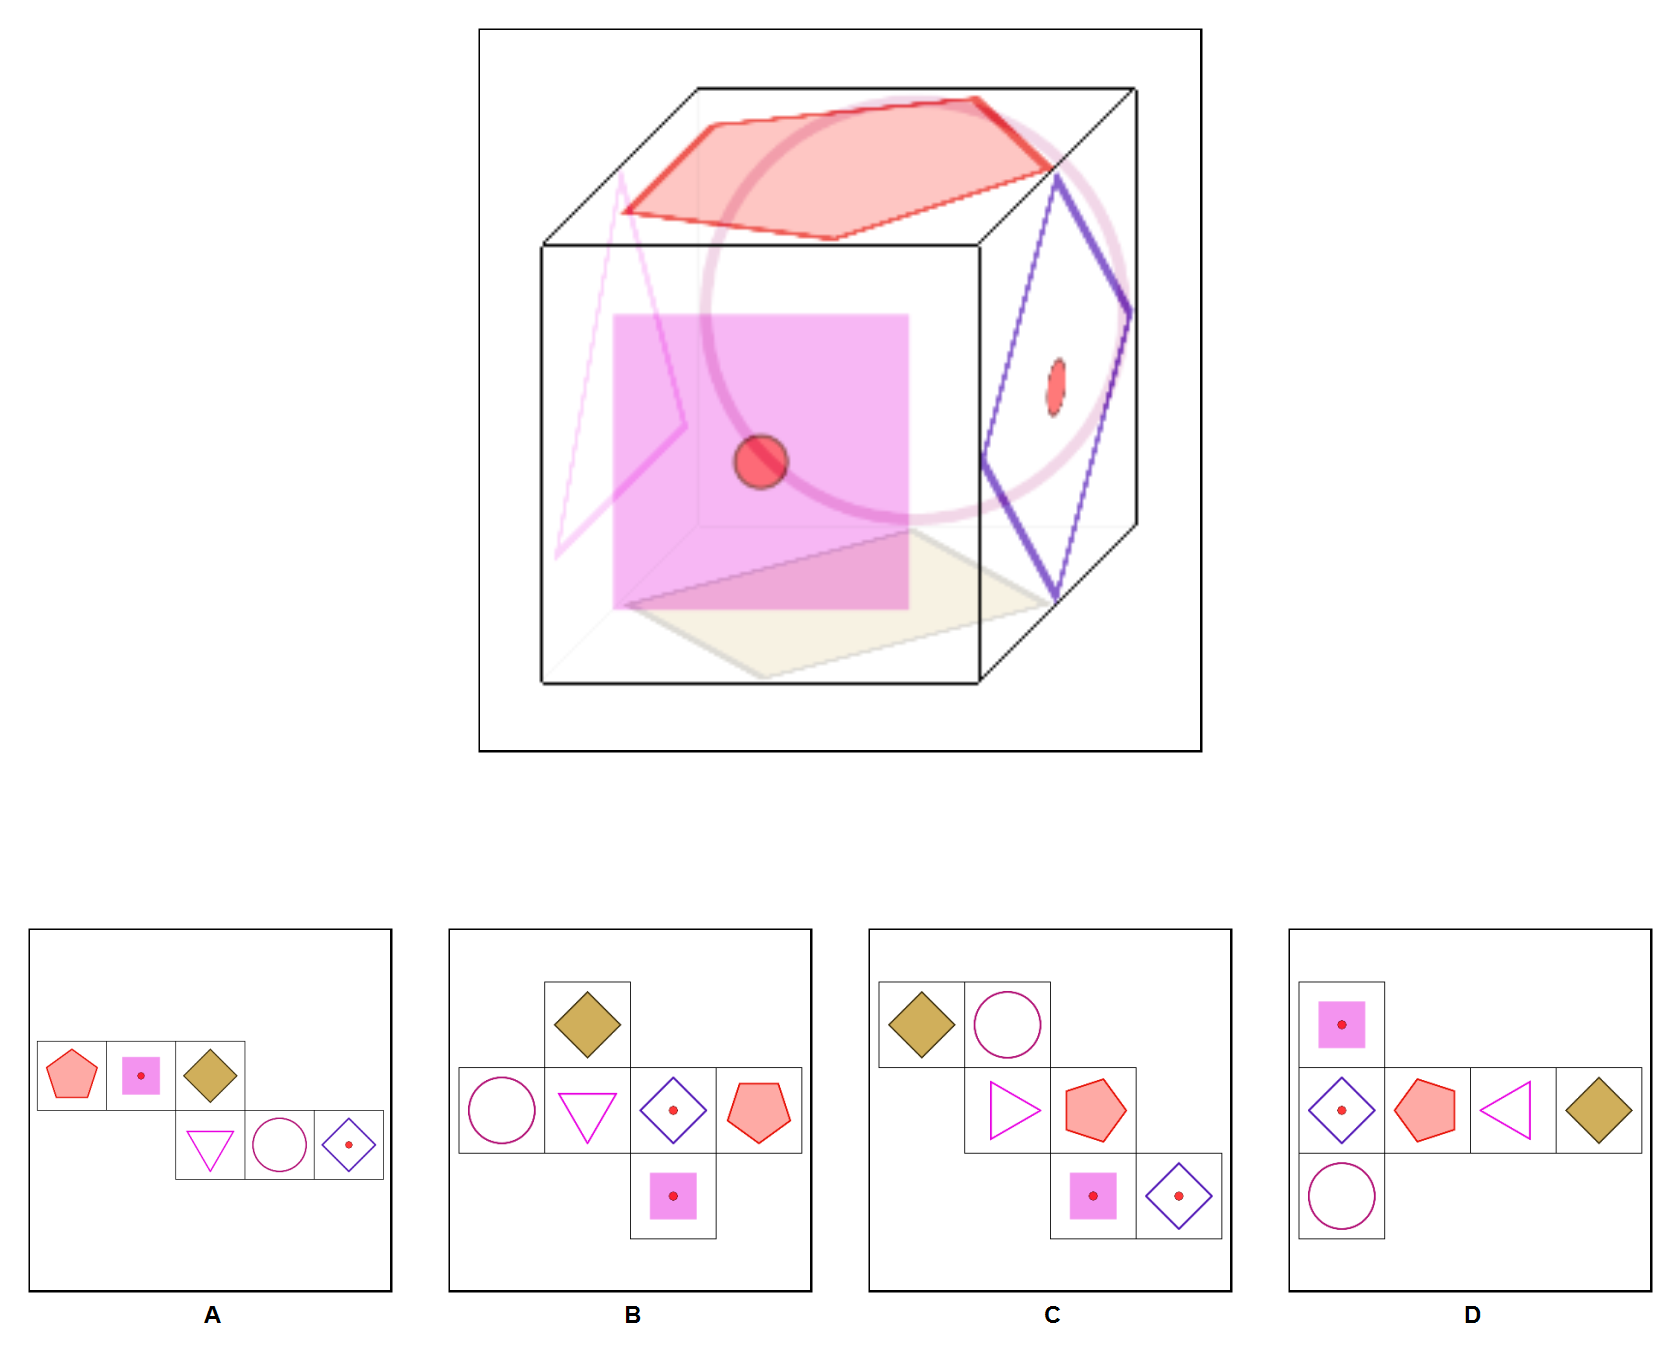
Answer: B